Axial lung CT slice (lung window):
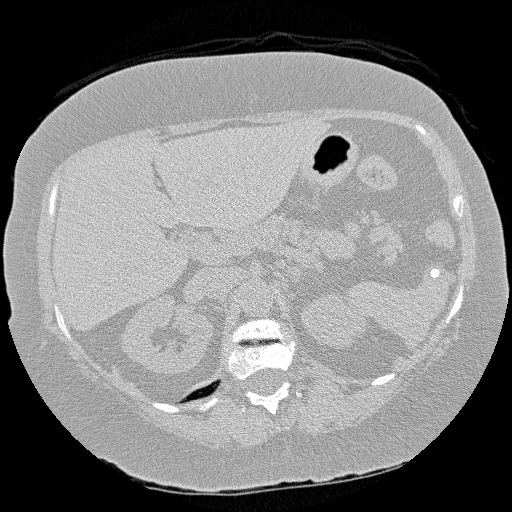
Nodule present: no